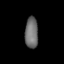
Tissue: lung
Cell type: T cells
Senescence score: 0.553
Nuclear area (px): 397
Mean DAPI intensity: 110.199